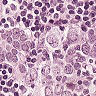
Metastatic tissue present: yes